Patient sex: F
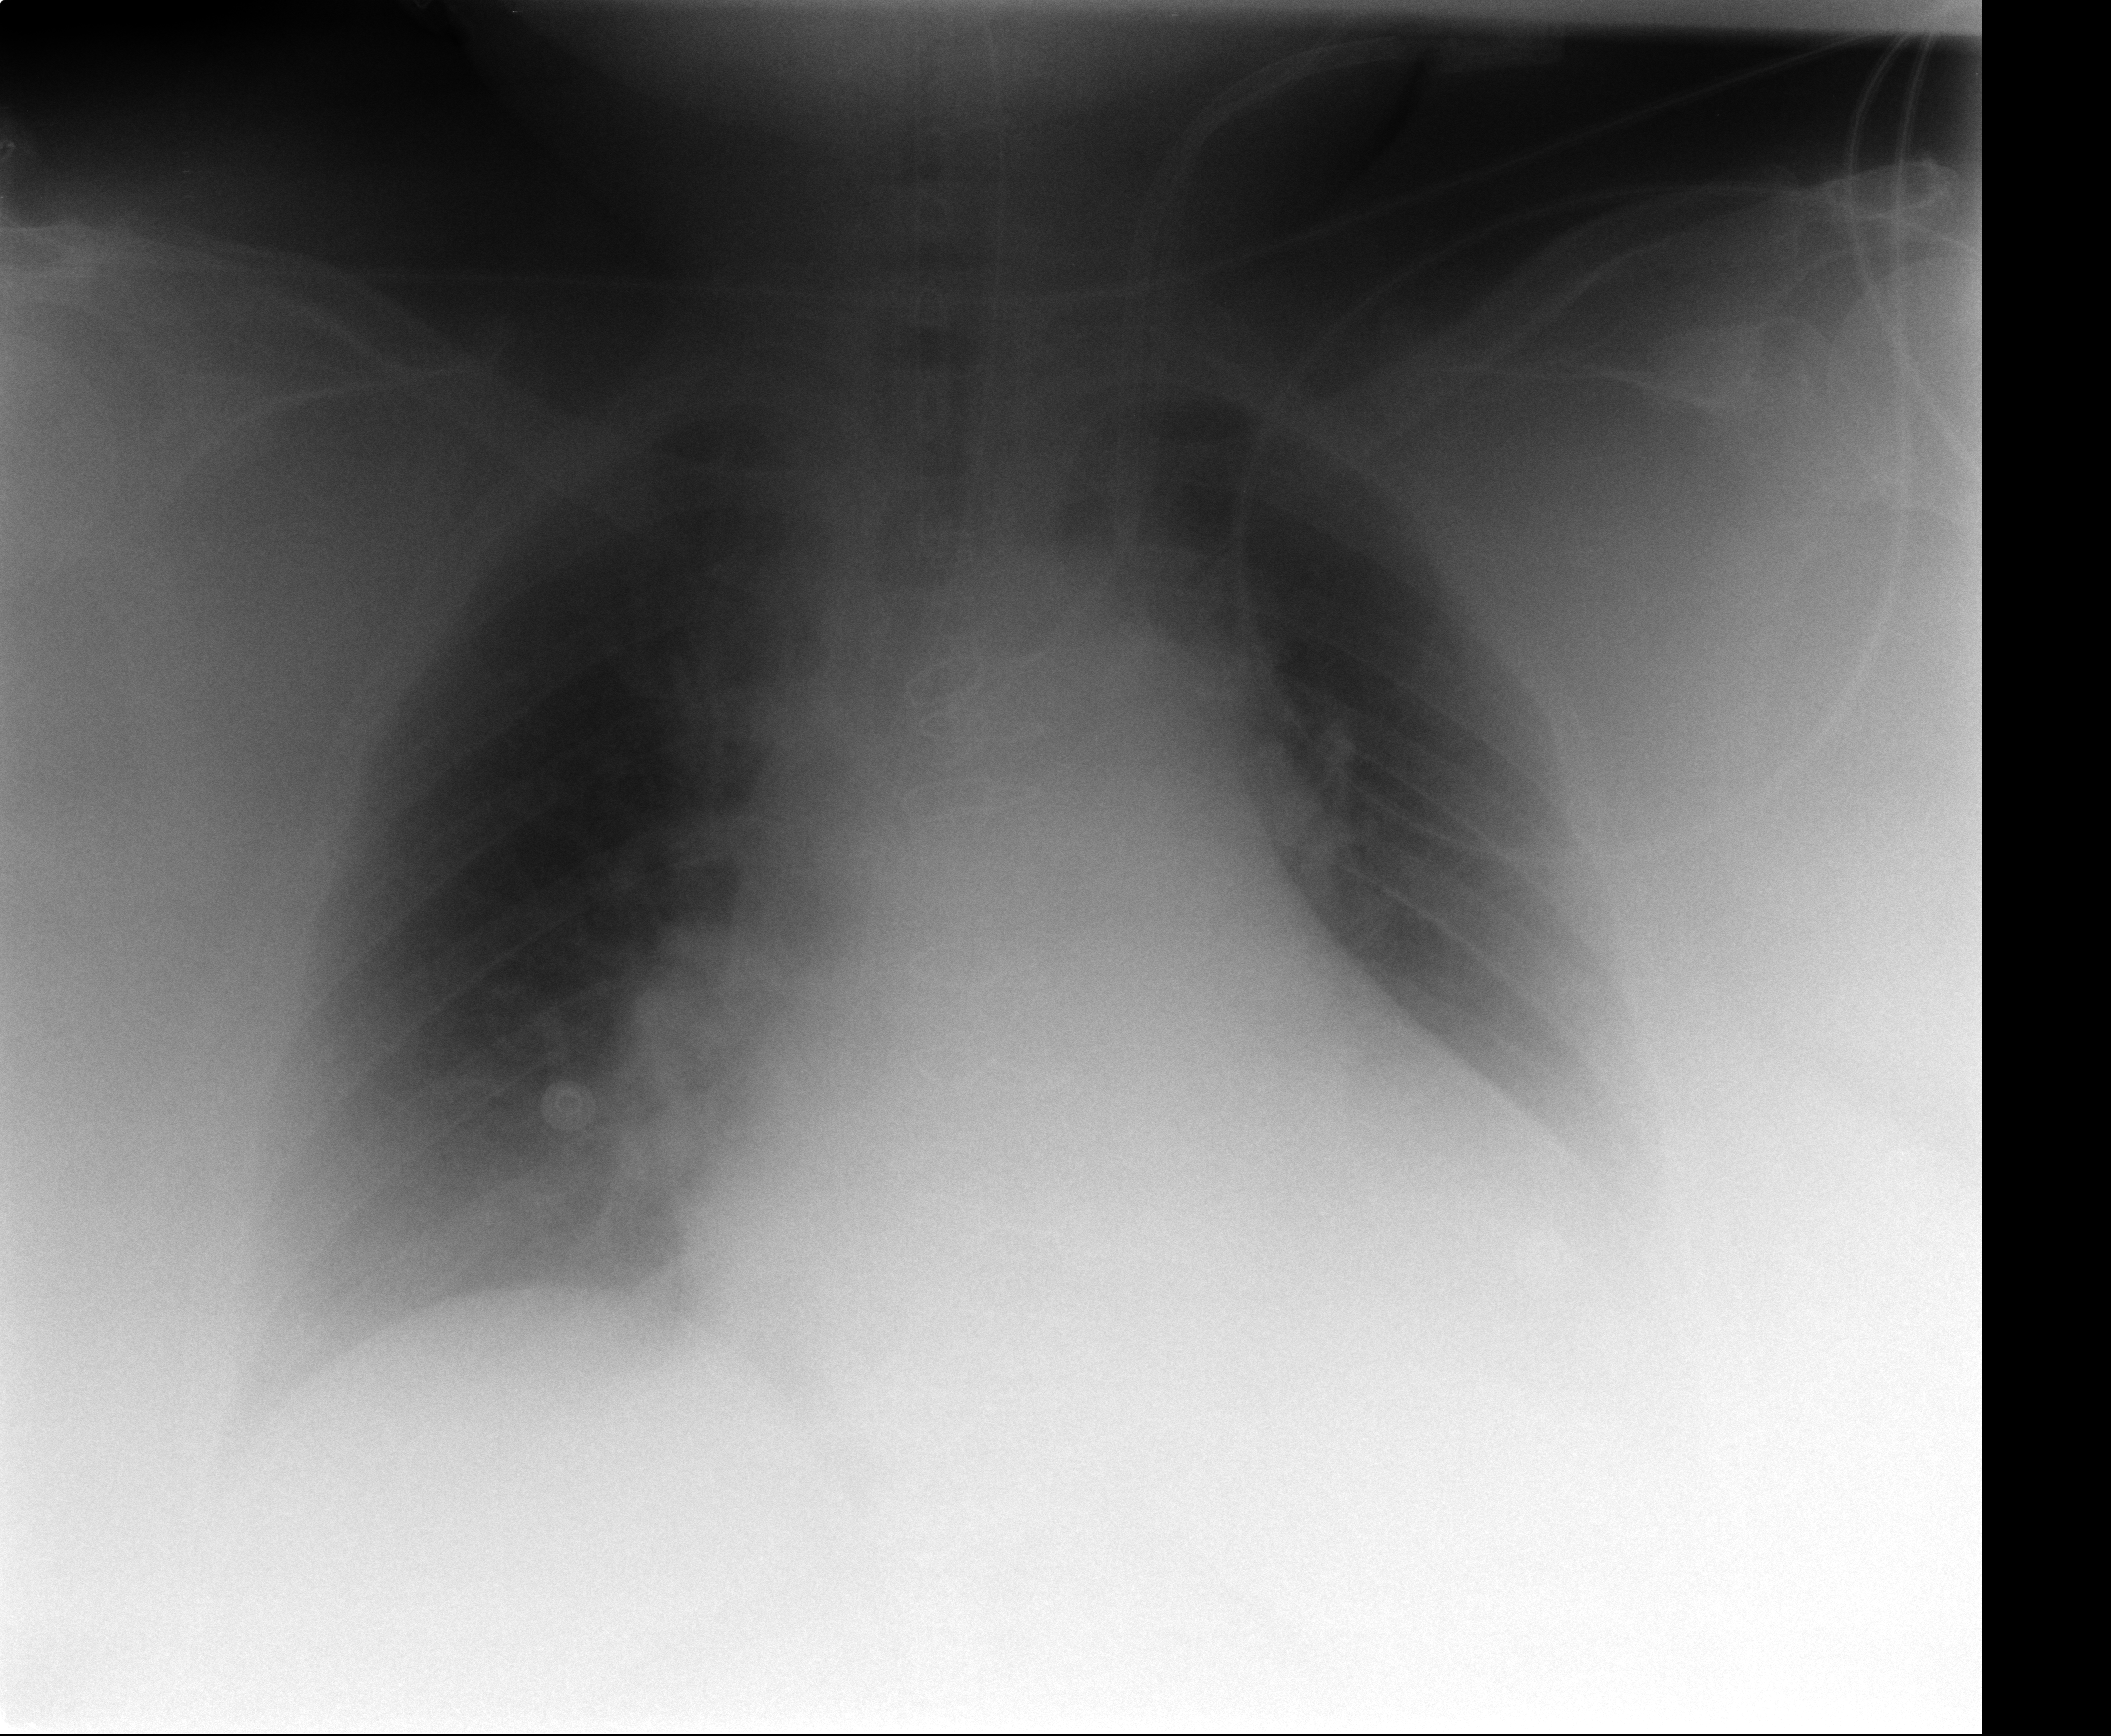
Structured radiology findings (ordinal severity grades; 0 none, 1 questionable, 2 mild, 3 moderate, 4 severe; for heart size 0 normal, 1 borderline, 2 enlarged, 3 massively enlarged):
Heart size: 2
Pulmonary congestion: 2
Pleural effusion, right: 0
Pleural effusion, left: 1
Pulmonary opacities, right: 0
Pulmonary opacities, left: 0
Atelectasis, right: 0
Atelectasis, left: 2